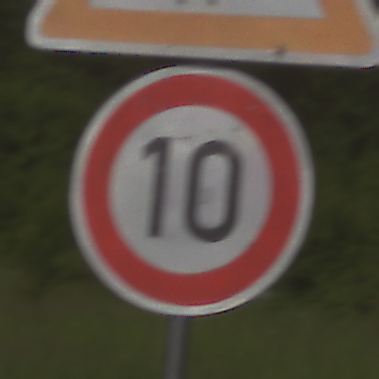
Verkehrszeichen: Geschwindigkeit10
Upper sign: ReiterLinks
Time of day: Midday
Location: Outdoor (RoadRail)
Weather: PartlyCloudy
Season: NotSpecified
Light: Natural